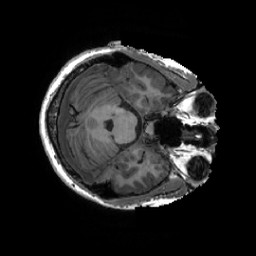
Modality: T1w
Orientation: axial
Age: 23
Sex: male
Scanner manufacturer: ge
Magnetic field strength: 3 T
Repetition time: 0.007348 s
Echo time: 0.003036 s